Question: I have a page with a big 'GridView' and a 'HyperLinkfield' bound to one of the columns, with two parameters, in the following format:
'''
<asp:HyperLinkField DataNavigateUrlFields="id,nome" DataNavigateUrlFormatString="~/adm/Clipping/Publicidade/Cadastro/ValorPrograma.aspx?programa={0}&amp;nome={1}" HeaderText="Valores" InsertVisible="False" NavigateUrl="~/adm/Clipping/Publicidade/Cadastro/ValorPrograma.aspx" Text="Ajustar valores">
<ItemStyle ForeColor="#339933" />
</asp:HyperLinkField>
'''
String 'DataNavigateUrlFormatString="~/adm/Clipping/Publicidade/Cadastro/ValorPrograma.aspx?programa={0}&amp;nome={1}' is replaced by 'DataNavigateUrlFields="id,nome"'. ...for some of the rows. On the other hand, values don't get replaced and the URL is incomplete.
So I went to the database to check if there was some data inconsistency, and pulled data from a field being normally replaced on the 'GridView' and for another which isn't being replaced.

Any ideas?
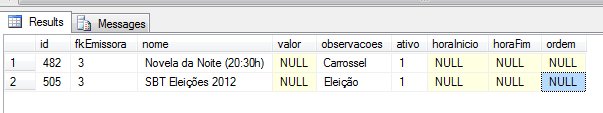
Answer: I agree with <URL>, this is likely due to invlaid URL characters.
This is one way you could encode the characters from the RowDataBound event:
'''
protected void yourGridView_RowDataBound(Object sender, GridViewRowEventArgs e)
{
if(e.Row.RowType == DataControlRowType.DataRow)
{
i = 0; // the ordinal of the column you need to encode
DataRowView rowView = (DataRowView)e.Row.DataItem;
string id = Server.UrlEncode(rowView["id"].ToString());
string nome = Server.UrlEncode(rowView["nome"].ToString());
string newURL = String.Format("~/adm/Clipping/Publicidade/Cadastro/ValorPrograma.aspx?programa={0}&amp;nome={1}", id, nome);
e.Row.Cells[i].Text = newURL;
}
}
'''
You'll need to have something like this in the markup for your 'GridView', in order to hook it up to the event handler:
'''
OnRowDataBound="yourGridView_RowDataBound"
'''